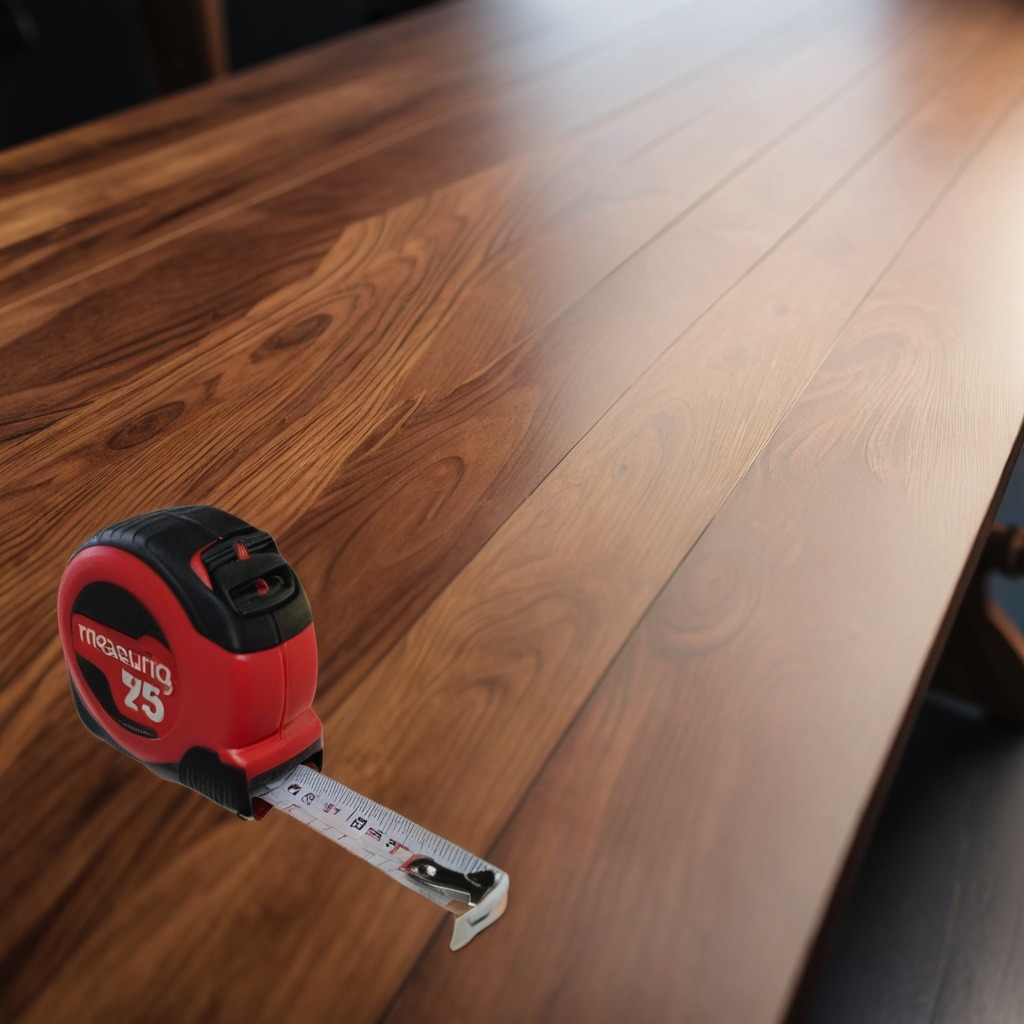
A measuring tape lies on the wooden table in a carpentry studio.